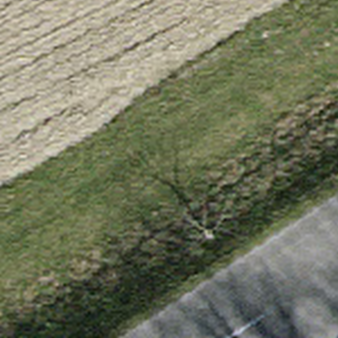
Label: other